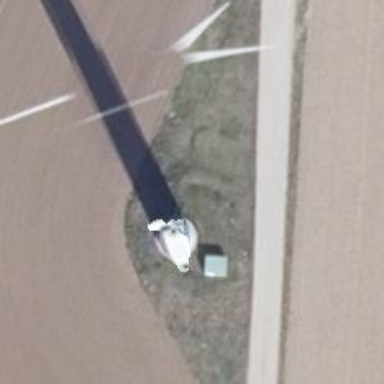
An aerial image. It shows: Wind generator using wind turbines of horizontal axis.